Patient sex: F
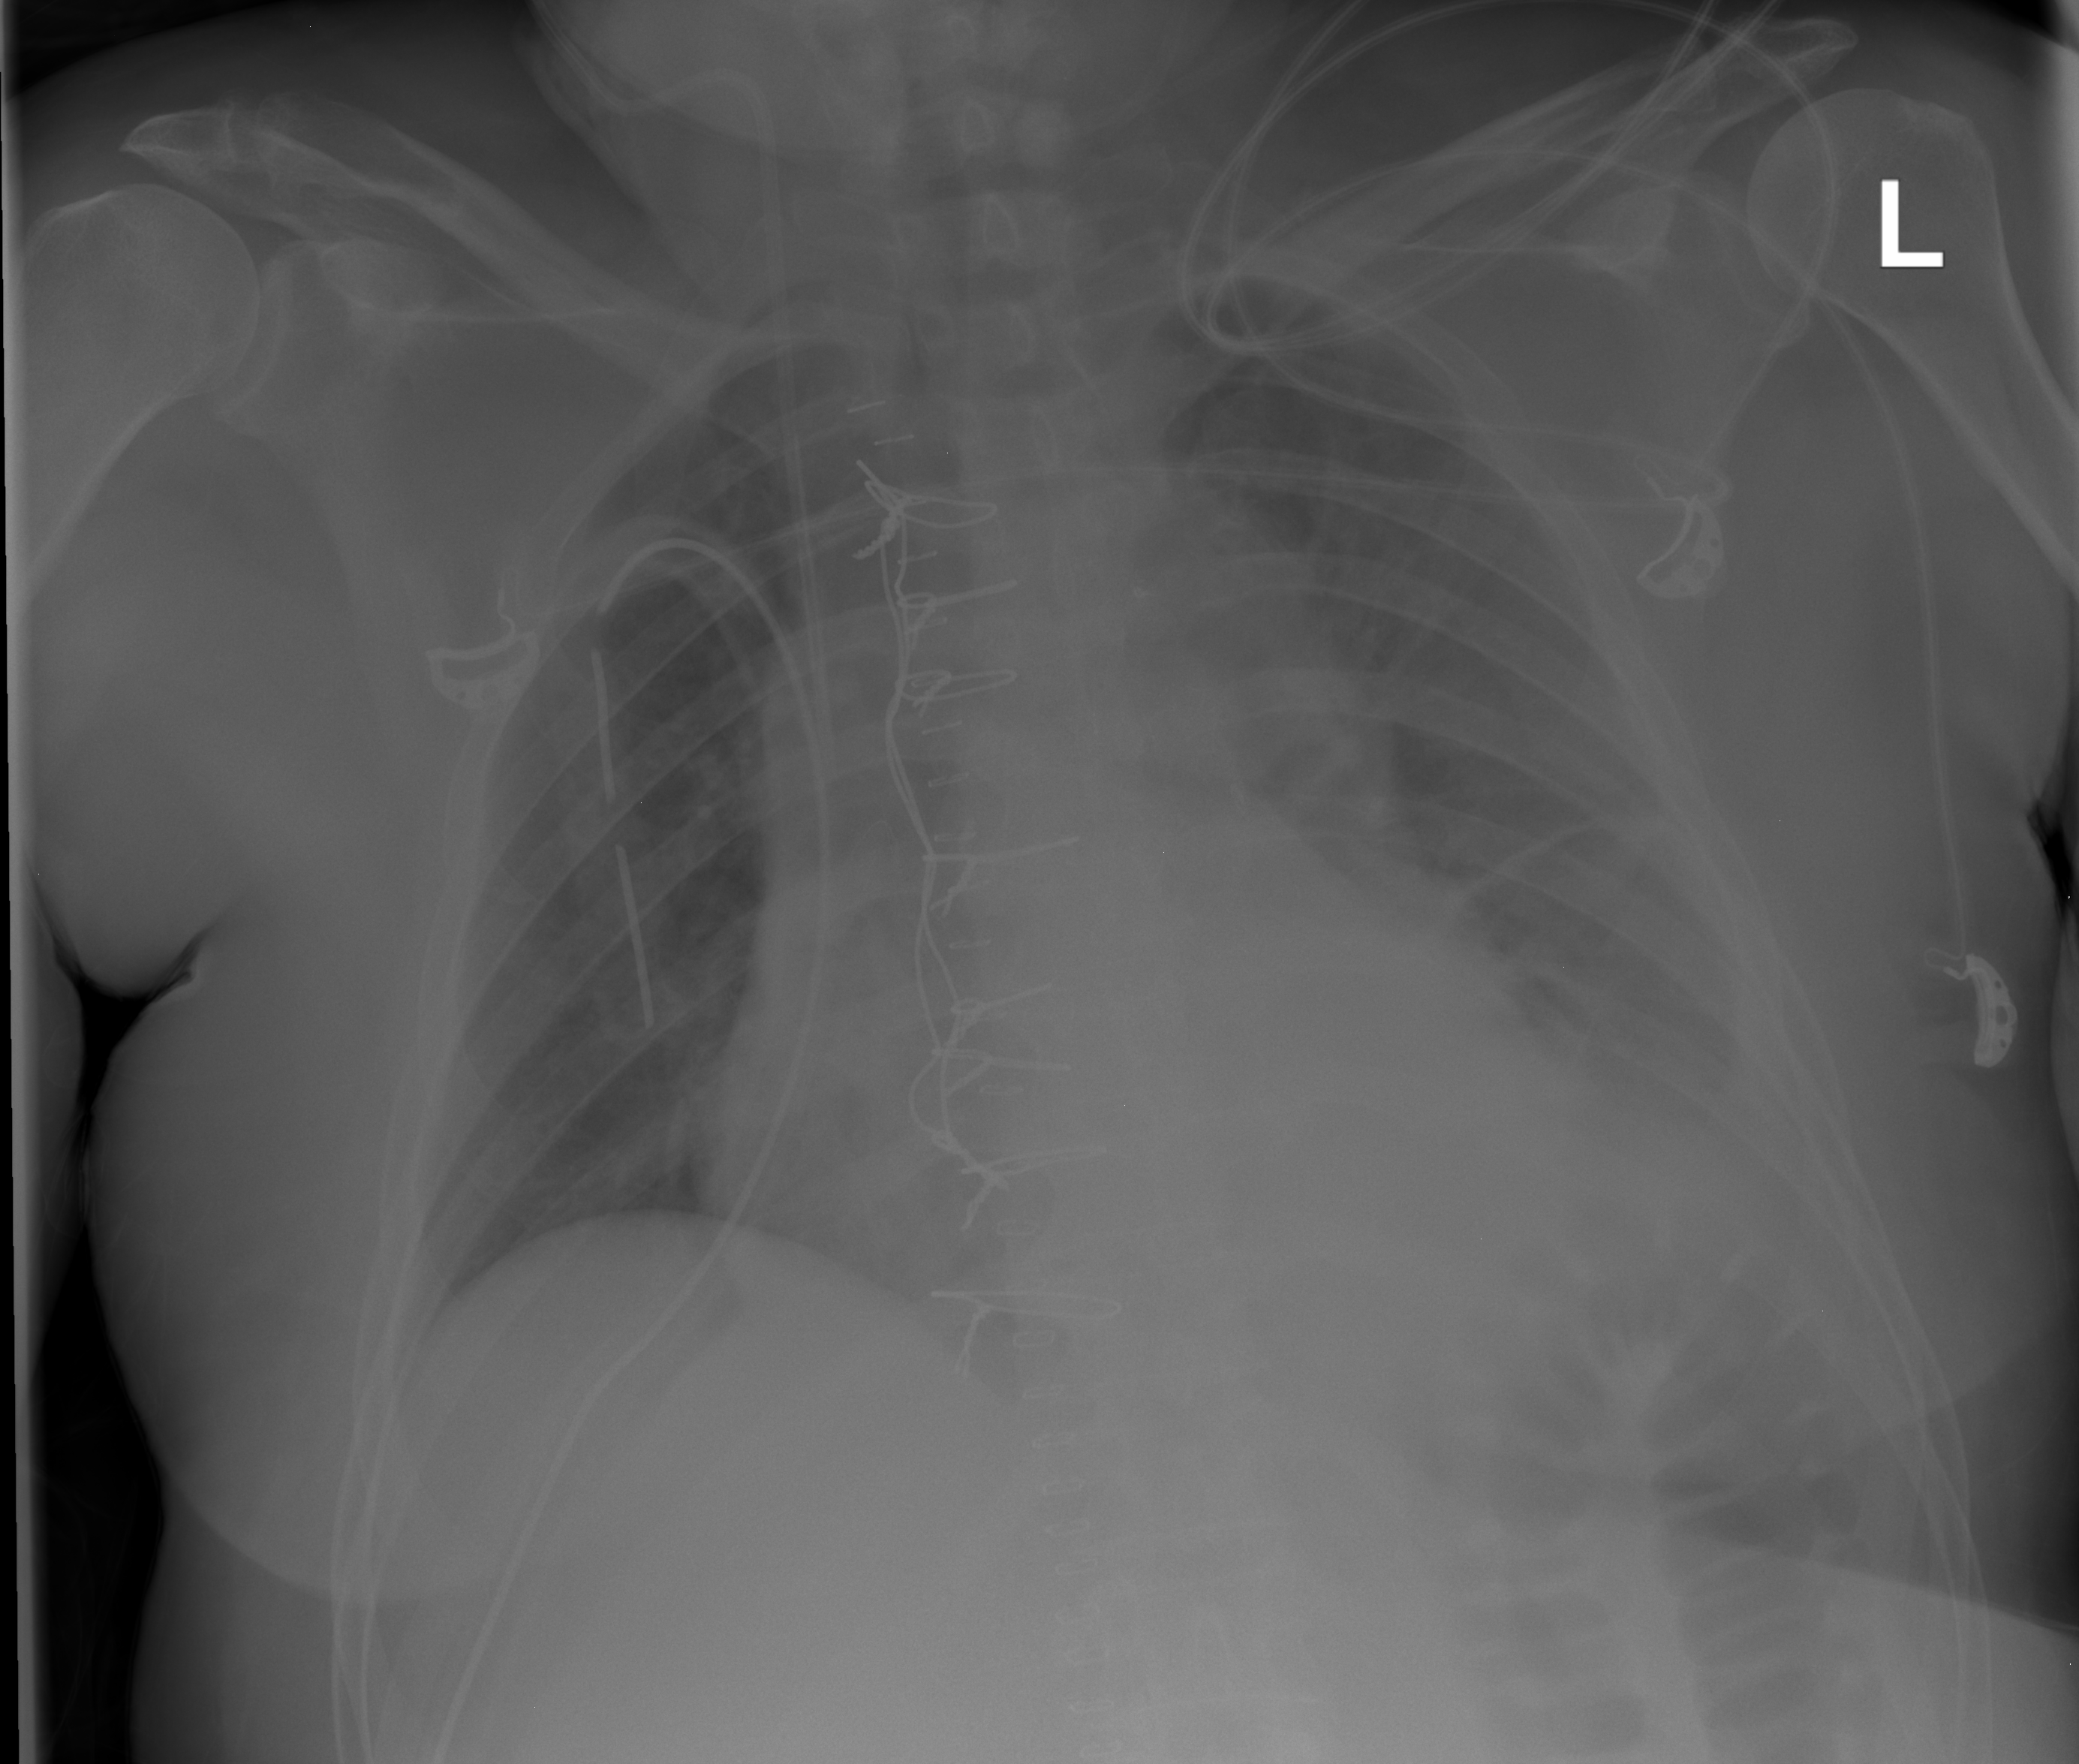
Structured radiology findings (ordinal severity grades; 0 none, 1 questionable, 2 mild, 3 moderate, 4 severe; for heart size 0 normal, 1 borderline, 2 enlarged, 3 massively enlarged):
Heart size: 0
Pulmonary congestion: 0
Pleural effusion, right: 0
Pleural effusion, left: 2
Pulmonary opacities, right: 0
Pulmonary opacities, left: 0
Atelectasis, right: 1
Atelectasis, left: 2